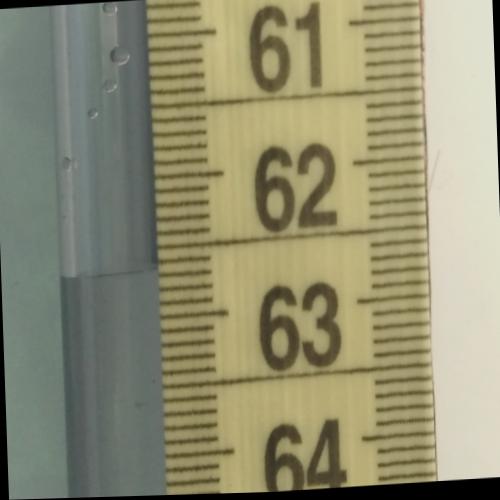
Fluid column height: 62.7 cm